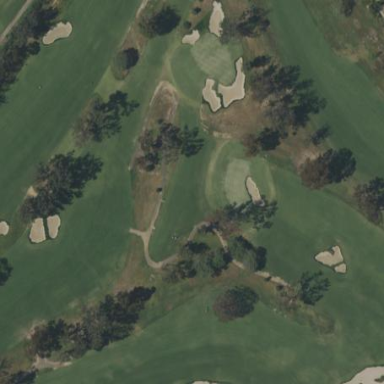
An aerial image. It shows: Scenic golf fairway.